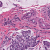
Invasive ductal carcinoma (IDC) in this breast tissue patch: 1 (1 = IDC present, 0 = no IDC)